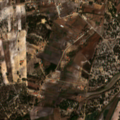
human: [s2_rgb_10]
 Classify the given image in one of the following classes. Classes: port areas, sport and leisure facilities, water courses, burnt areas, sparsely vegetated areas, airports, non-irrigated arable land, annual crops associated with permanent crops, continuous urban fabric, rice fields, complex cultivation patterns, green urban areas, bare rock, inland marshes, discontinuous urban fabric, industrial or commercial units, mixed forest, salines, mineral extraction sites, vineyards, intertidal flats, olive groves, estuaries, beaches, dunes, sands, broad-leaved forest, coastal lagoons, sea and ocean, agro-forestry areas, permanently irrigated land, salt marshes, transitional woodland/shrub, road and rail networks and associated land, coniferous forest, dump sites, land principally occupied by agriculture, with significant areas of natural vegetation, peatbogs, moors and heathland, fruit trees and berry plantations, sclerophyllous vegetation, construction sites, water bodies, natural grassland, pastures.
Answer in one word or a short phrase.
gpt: non-irrigated arable land, permanently irrigated land, complex cultivation patterns, coniferous forest, mixed forest